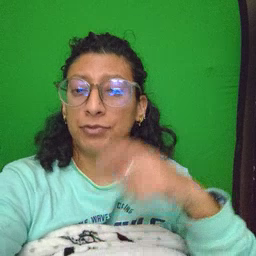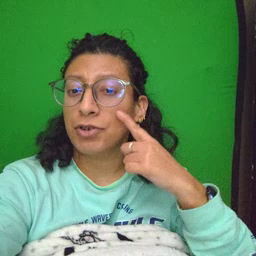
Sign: cheek